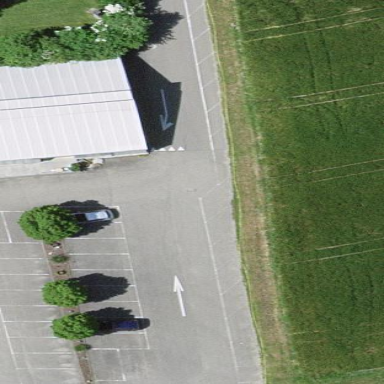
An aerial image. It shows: Road serving as parking aisle.